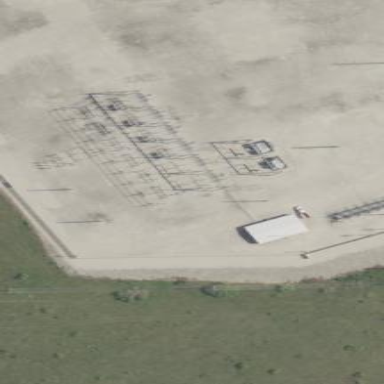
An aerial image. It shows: Outdoor power substation. The substation is at the transmission level. It is surrounded by fence.